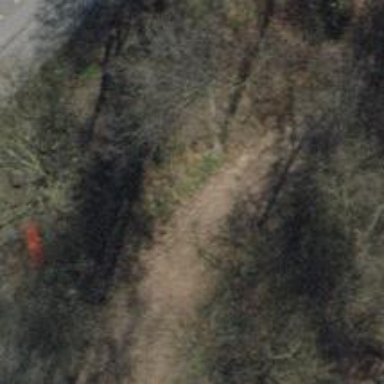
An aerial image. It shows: Track with woodchips surface of grade3 quality.